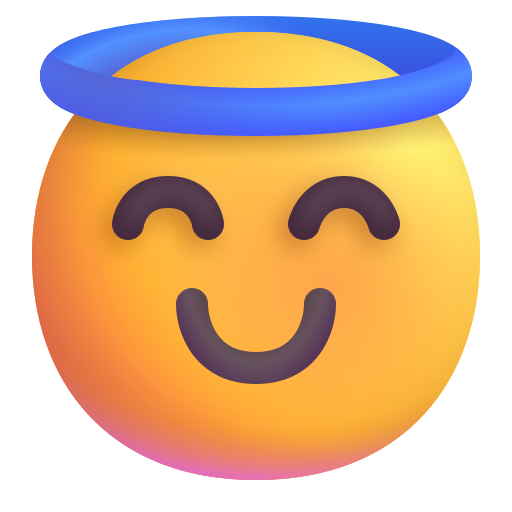
smiling face with halo color